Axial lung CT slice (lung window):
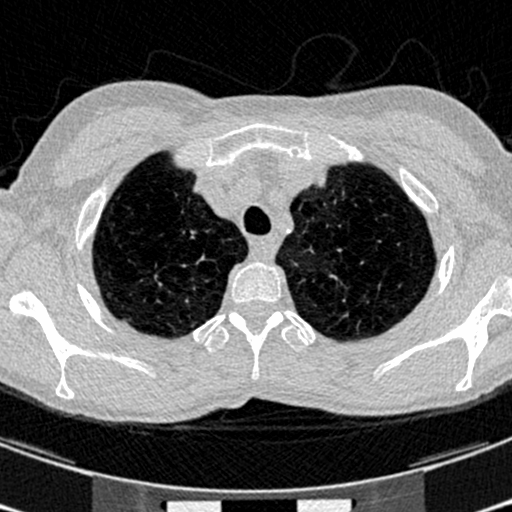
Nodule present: yes
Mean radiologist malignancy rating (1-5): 3